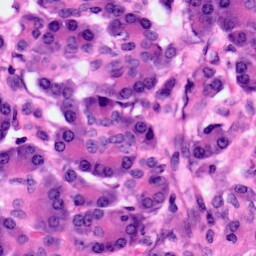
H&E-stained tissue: Pancreatic